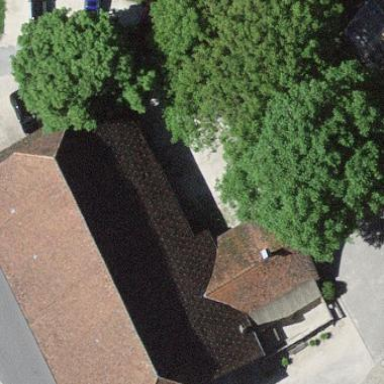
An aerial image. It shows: Barn.